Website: home-depot
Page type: customer-info-address
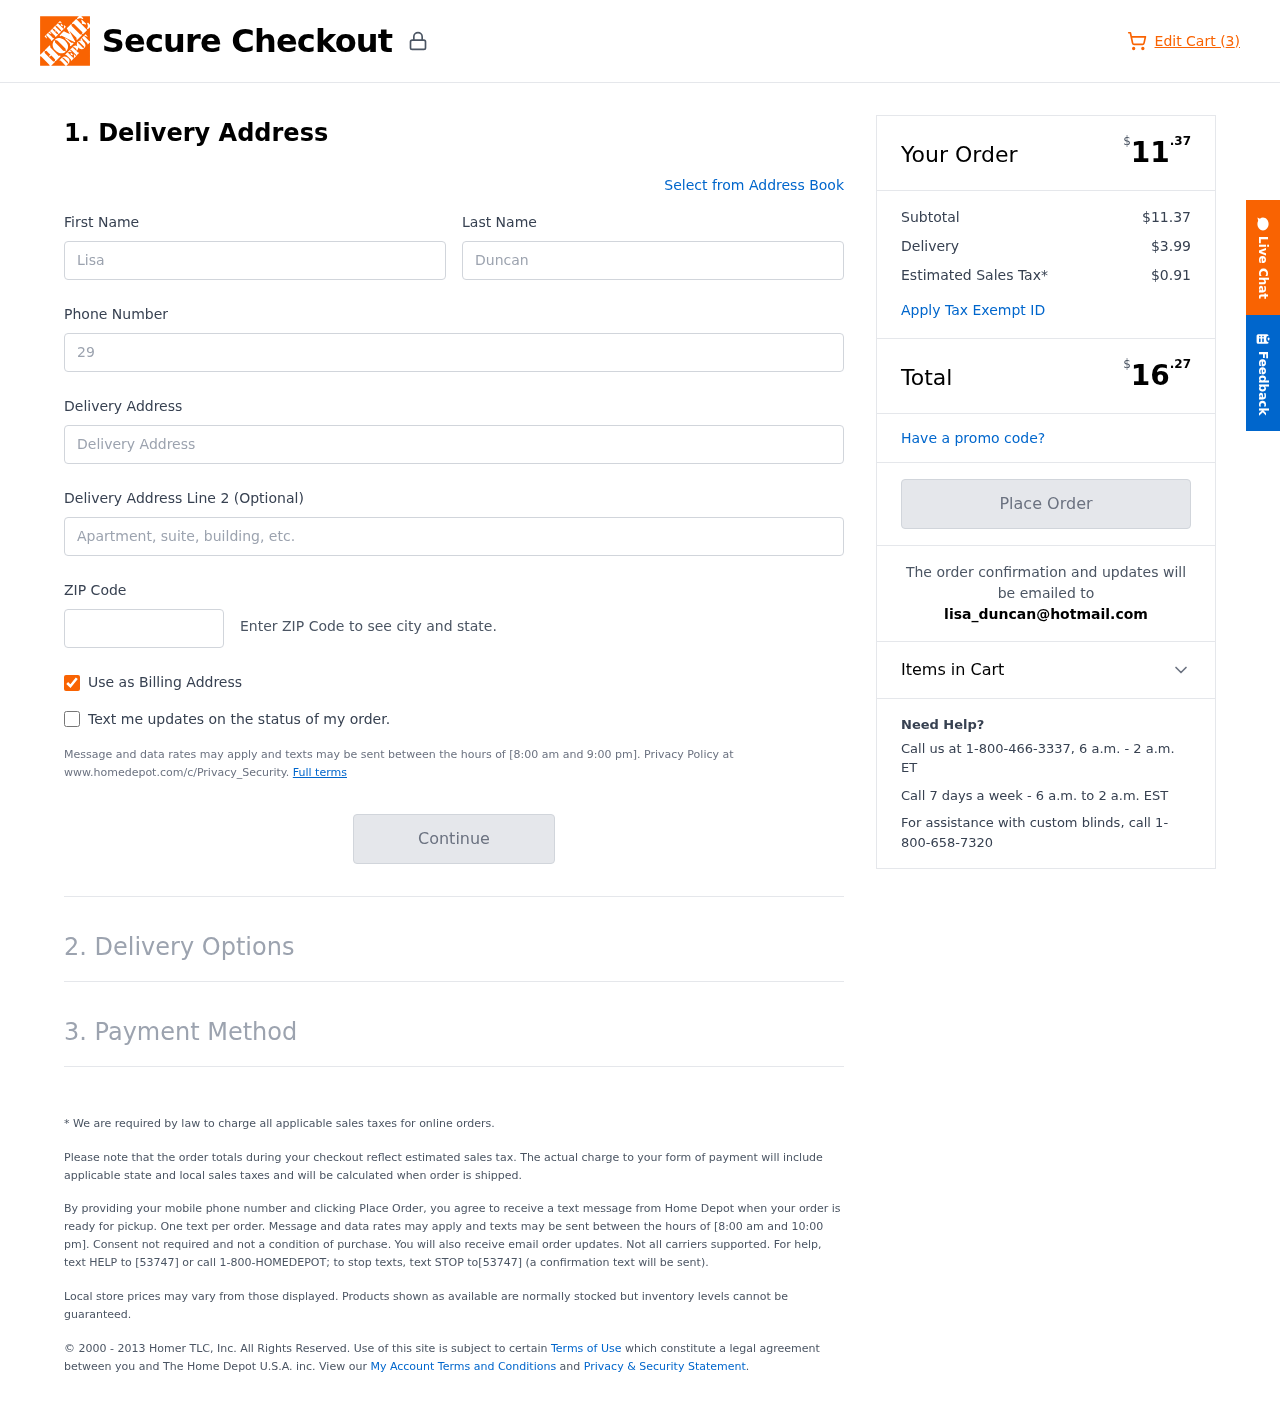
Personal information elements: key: PII_EMAIL
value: lisa_duncan@hotmail.com
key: PII_FIRSTNAME
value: Lisa
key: PII_LASTNAME
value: Duncan
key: PII_PHONE
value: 2903471178
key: PII_POSTCODE
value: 13991
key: PII_STREET
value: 84415 Compton Run Apt. 364
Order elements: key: ORDER_NUM_ITEMS
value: Edit Cart (3)
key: ORDER_SUBTOTAL_HEADER
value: $11.37
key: ORDER_SUBTOTAL
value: $11.37
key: ORDER_SHIPPING_COST
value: $3.99
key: ORDER_TAX
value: $0.91
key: ORDER_TOTAL2
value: $16.27